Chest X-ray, AP view. Patient: 41 years old, sex M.
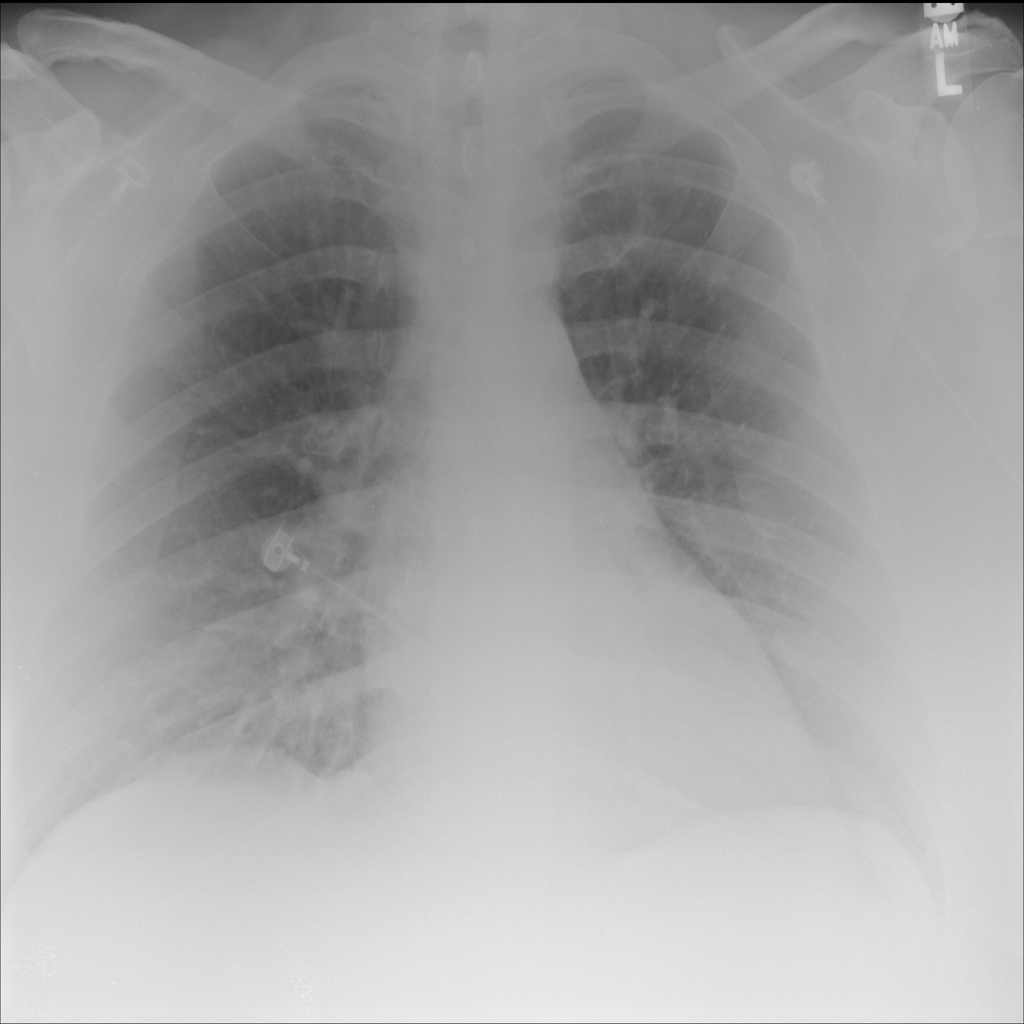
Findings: No Finding